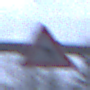
Verkehrszeichen: KurveLinks
Umgebung: Outdoor, Nature
Tageszeit: MorningAfternoon
Wetter: Overcast
Licht: Natural
Jahreszeit: Winter
Kontrast: LowContrast